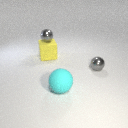
large yellow rubber cube below small gray metal sphere